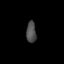
Tissue: prostate
Cell type: T cells
Senescence score: 0.3616
Nuclear area (px): 201
Mean DAPI intensity: 78.861